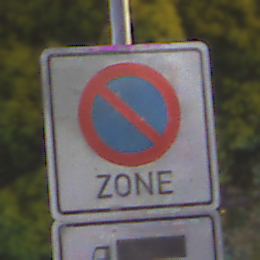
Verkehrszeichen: BeginnEingeschraenktesHalteverbotZone
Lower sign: MehrspurigeFahrzeuge2
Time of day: Night
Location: Outdoor (Urban)
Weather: PartlyCloudy
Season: NotSpecified
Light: Natural